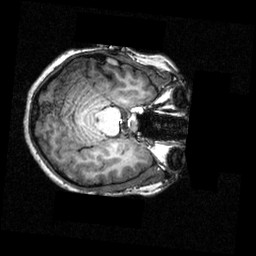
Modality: T1w
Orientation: axial
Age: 20
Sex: female
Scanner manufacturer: siemens
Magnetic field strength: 3.951 T
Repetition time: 1.5 s
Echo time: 0.00335 s